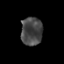
Tissue: prostate
Cell type: T cells
Senescence score: 0.3447
Nuclear area (px): 592
Mean DAPI intensity: 71.096